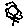
Label: flower